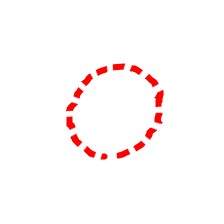
Shape: circle